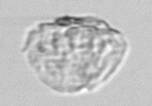
Label: detritus_transparent